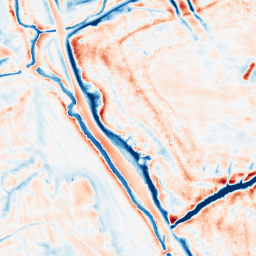
Category: edge_preserving
Decomposition family: bilateral
Decomposition parameters: d: 21
sigma_color: 75
sigma_space: 75
Upsampling method: bicubic
Upsampling parameters: scale: 8
Upsampling scale: 8